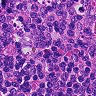
Metastatic tissue present: no